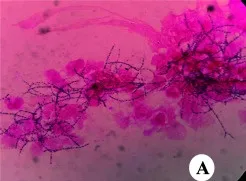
CT scanning and microbiological identification of case 1. (A) Gram staining of BALF showing Gram-positive, filamentous branching bacilli (magnification, x100).
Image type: pathology (gram)